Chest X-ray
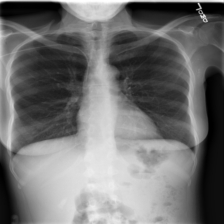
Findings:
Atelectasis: negative
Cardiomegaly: negative
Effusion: negative
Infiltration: positive
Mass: negative
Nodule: negative
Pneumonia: negative
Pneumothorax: negative
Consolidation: negative
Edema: negative
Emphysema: negative
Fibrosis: negative
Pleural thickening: negative
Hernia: negative